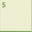
Piece: xx